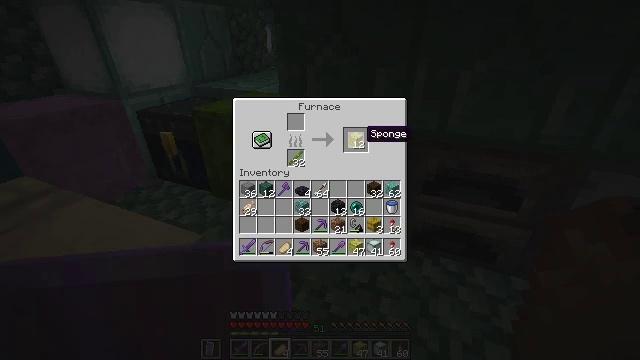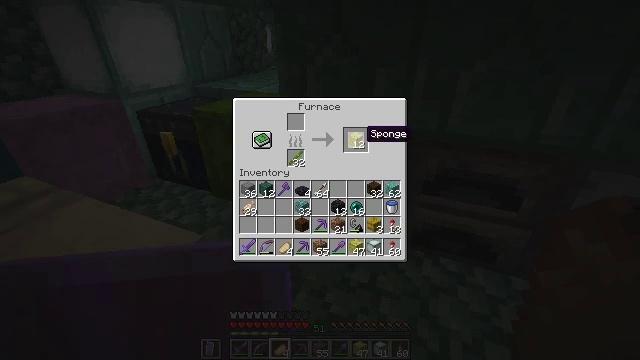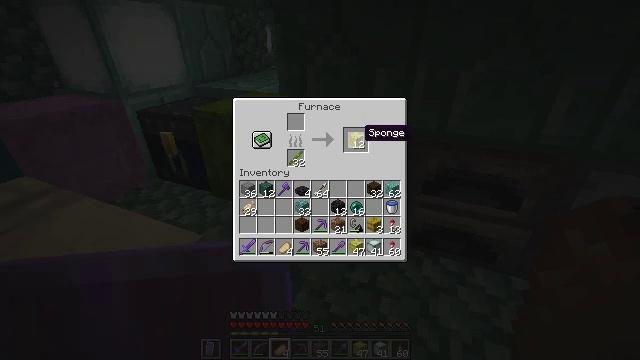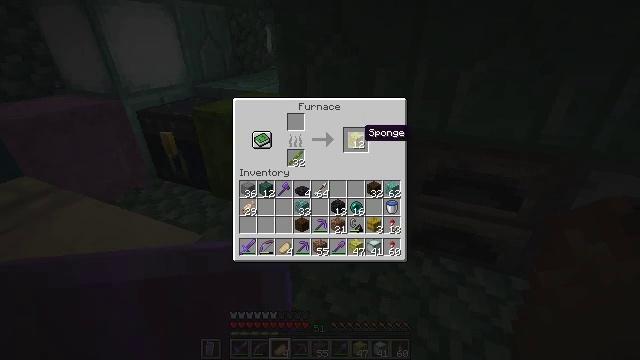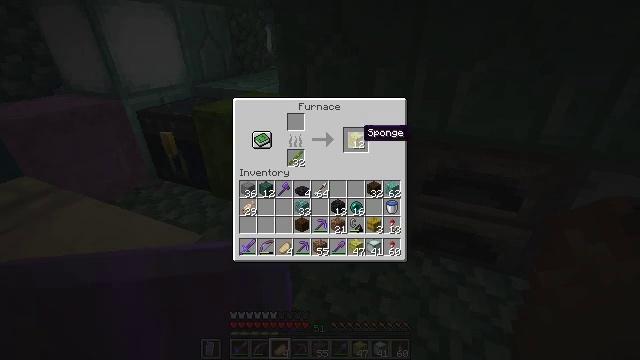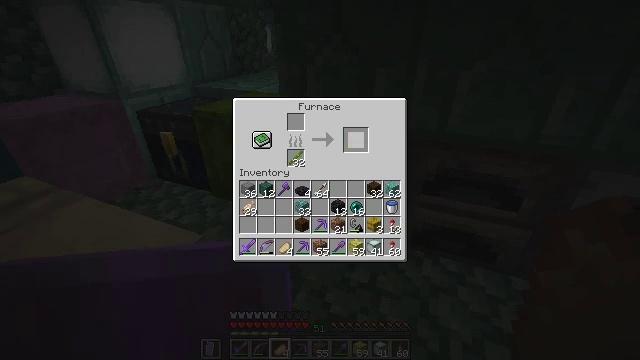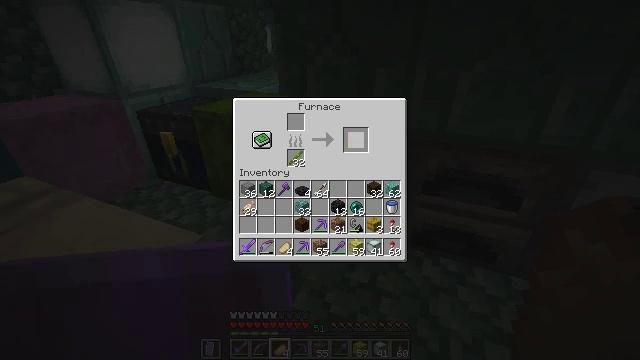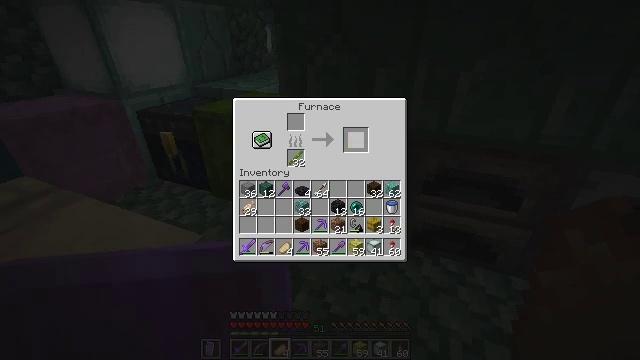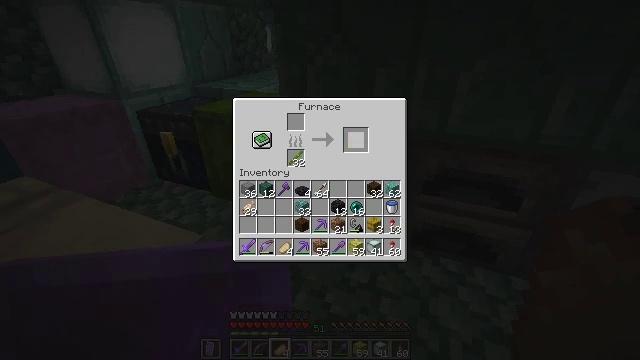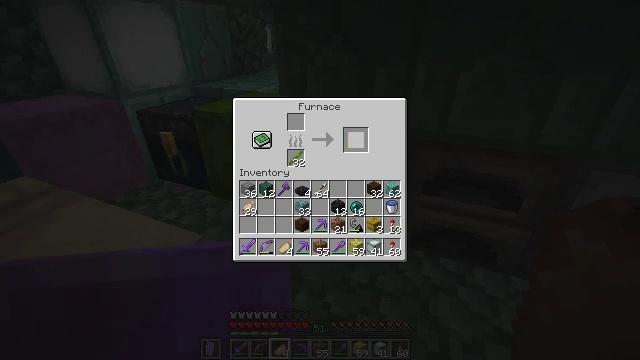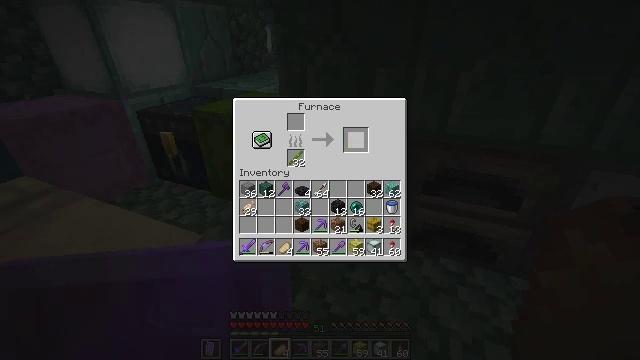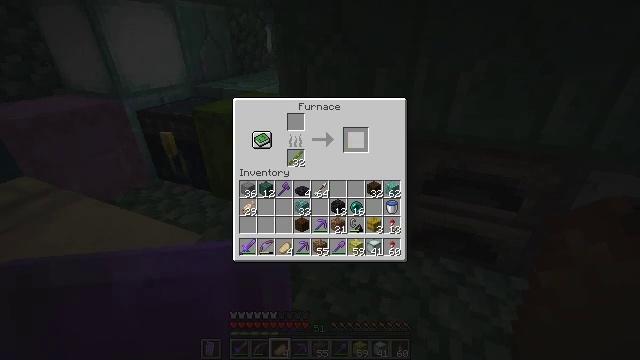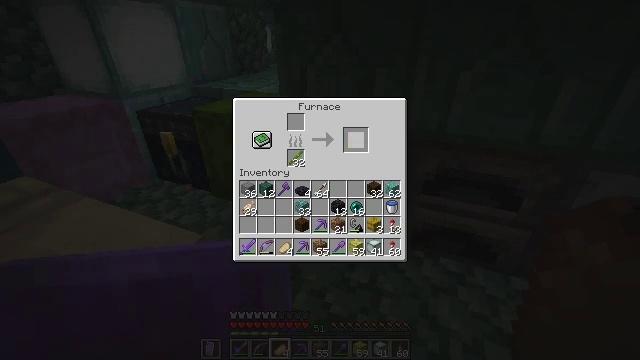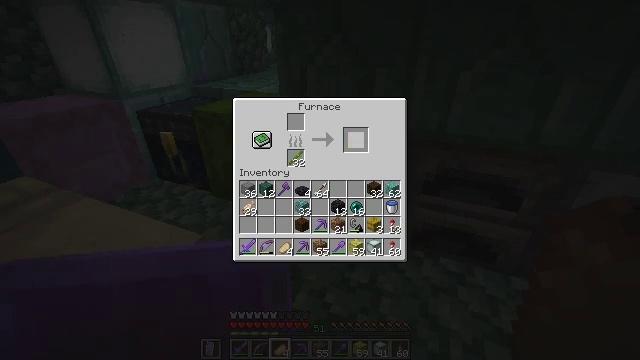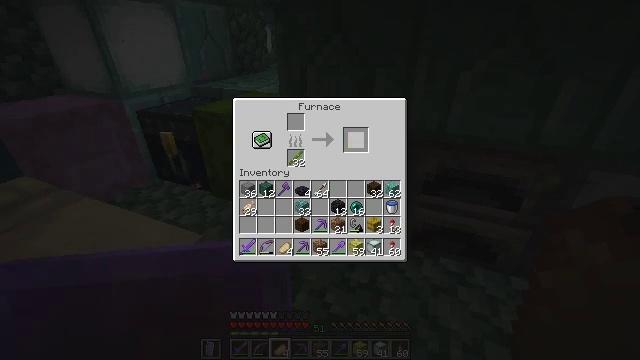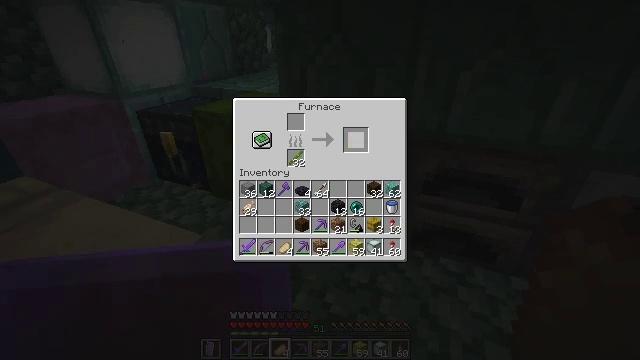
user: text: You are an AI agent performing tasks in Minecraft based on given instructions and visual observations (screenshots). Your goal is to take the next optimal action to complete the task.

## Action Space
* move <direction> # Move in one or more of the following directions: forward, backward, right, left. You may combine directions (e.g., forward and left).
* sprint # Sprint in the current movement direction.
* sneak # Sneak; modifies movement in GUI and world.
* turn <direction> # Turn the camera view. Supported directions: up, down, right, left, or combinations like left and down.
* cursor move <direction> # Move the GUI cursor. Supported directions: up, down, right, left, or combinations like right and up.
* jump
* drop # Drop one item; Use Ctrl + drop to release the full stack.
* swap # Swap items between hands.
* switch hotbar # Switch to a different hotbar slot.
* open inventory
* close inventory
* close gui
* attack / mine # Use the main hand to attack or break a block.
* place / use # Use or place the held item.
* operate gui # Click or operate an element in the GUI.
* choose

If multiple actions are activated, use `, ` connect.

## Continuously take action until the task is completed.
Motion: motion action
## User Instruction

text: craft item sponge
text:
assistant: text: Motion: sneak
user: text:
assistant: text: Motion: sneak
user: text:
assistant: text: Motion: sneak
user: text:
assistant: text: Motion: sneak
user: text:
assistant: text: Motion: sneak, attack / mine
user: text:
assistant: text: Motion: sneak, attack / mine
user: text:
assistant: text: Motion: sneak, attack / mine
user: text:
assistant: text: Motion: sneak, attack / mine
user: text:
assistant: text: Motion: no_op
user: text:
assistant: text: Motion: no_op
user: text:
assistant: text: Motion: no_op
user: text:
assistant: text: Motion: no_op
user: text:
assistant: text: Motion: no_op
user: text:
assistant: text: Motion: no_op
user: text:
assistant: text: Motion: no_op
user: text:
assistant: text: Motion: no_op
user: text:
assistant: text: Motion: no_op
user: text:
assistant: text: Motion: no_op
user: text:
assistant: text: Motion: no_op
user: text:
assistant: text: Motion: no_op
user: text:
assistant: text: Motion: no_op
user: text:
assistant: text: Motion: turn left
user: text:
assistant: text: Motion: turn left and up
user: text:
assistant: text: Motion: turn left and up
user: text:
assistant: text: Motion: no_op
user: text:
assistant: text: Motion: no_op
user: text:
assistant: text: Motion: no_op
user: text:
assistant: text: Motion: no_op
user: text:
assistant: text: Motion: turn left and up
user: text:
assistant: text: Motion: no_op